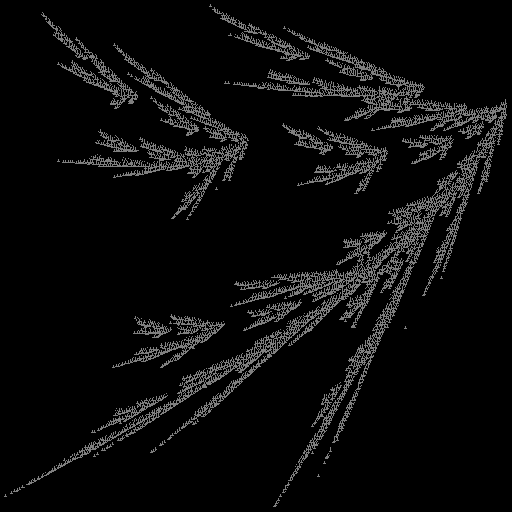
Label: filmyfern